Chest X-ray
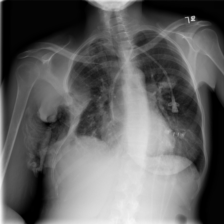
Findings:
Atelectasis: negative
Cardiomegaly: negative
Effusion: negative
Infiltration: positive
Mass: negative
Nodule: positive
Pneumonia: negative
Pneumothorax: negative
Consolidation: negative
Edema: negative
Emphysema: negative
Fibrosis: negative
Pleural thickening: negative
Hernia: negative